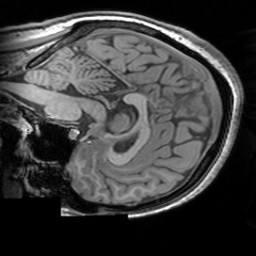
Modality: T1w
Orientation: sagittal
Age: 25
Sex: female
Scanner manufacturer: siemens
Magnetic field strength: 3 T
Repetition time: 1.63 s
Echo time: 0.00311 s